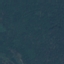
Label: Forest